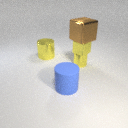
small yellow metal cylinder below small yellow metal cube